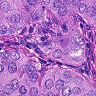
Metastatic tissue present: yes